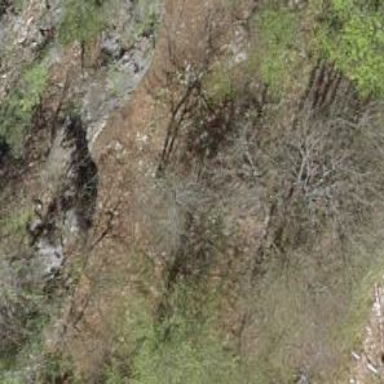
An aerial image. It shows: Natural cliff.